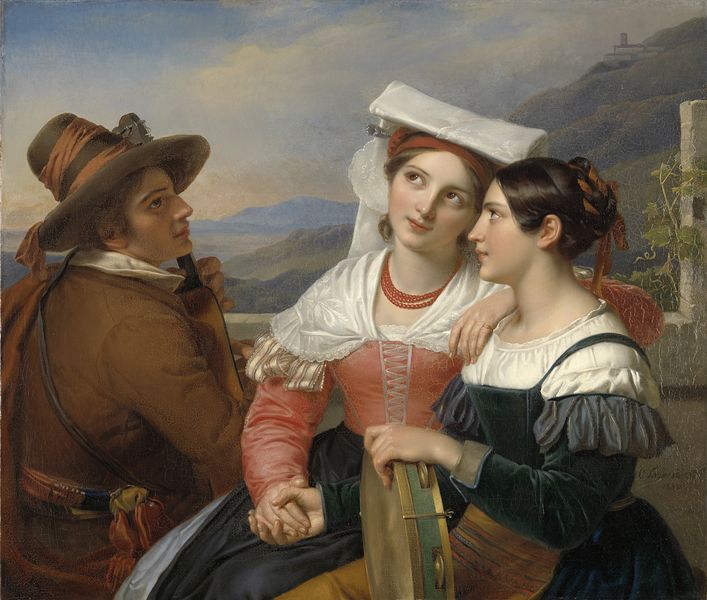
Titel: 'Een van zin'
Künstler: Cornelis Kruseman
Standort: Amsterdam
Institution: Rijksmuseum
Schlagwörter: berg, blau, hand, himmel, mann, weiß, frauen, landschaft, menschen, braun, hut, kleid, kleider, mund, nase, blick, rot, haube, augen, hände, portrait, porträt, drei, klassizismus, gitarre, musik, musiker, kopfbedeckung, liebe, zwei, berge, kette, dorf, mauer, romantik, wein, spielen, zopf, bergdorf, burg, idyll, trommel, laute, mandoline, schäfer, tamburin, hören, gegend, mencshen, tamborin, orträt, amoen